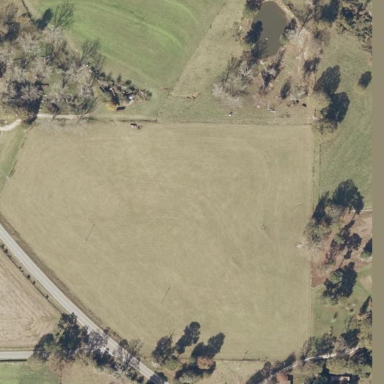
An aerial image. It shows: Pasture used as meadow.